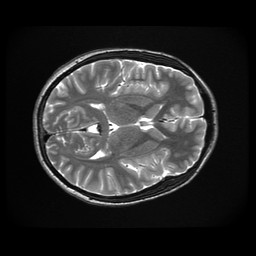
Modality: T2w
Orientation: axial
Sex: male
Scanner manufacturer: ge
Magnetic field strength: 3 T
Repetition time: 5 s
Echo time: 0.1015 s